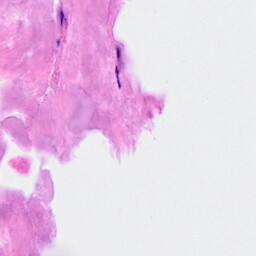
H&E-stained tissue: Breast